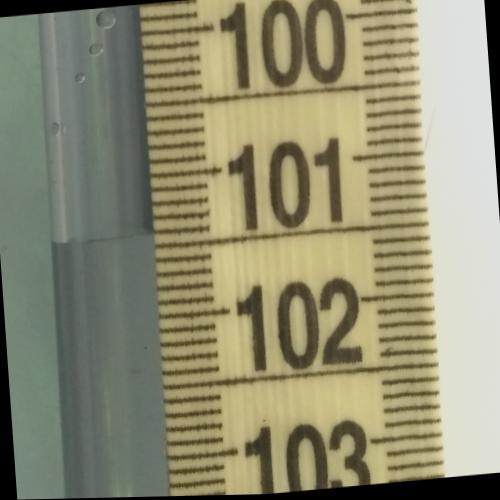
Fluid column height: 101.4 cm